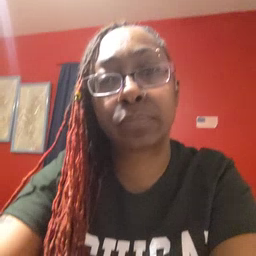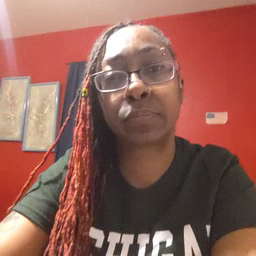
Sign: black